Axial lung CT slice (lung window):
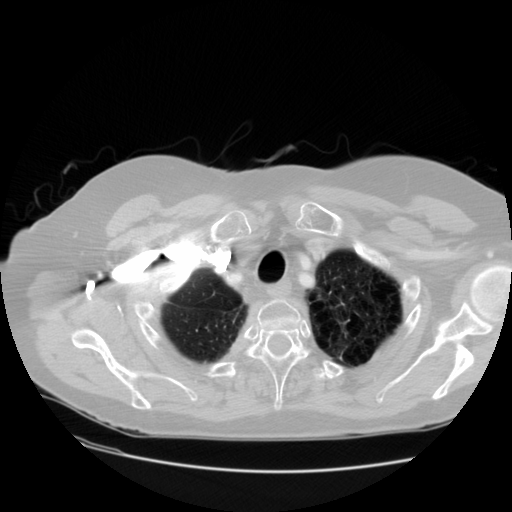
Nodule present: no